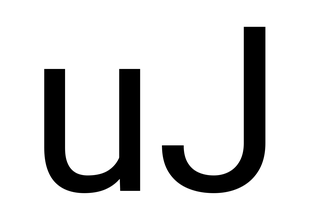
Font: Roboto_Regular